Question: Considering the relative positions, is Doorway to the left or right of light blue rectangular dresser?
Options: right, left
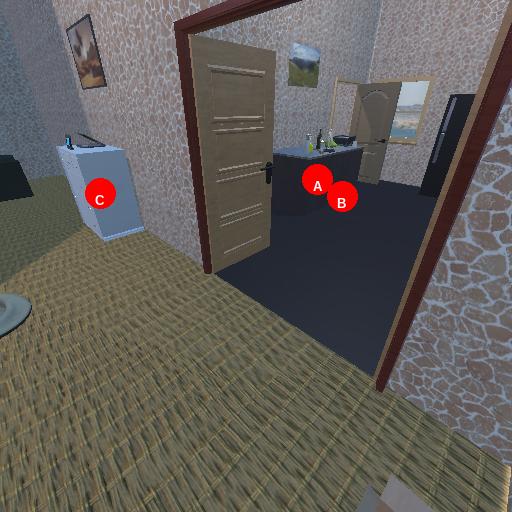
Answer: right